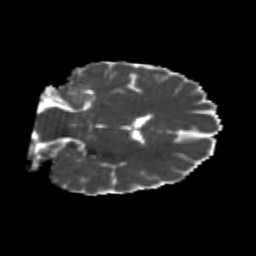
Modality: MD
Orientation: coronal
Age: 26
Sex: male
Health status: healthy
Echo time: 0.074 s